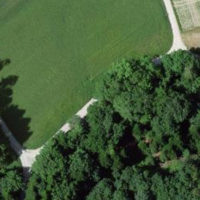
EUNIS habitat code: 52
Species observed at this site:
Symphoricarpos albus